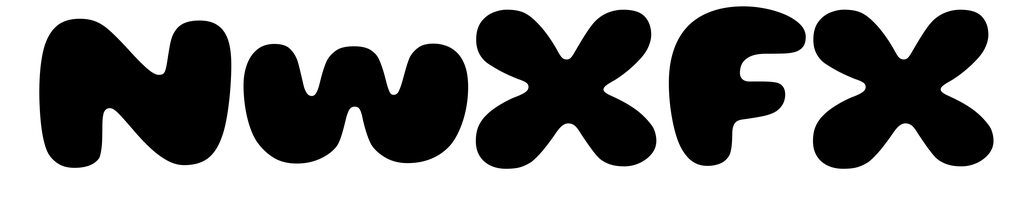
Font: Gluten_ExtraBold